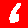
Digit: 6